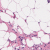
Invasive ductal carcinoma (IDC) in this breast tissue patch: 1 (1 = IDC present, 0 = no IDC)